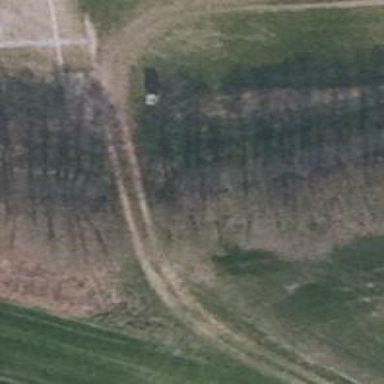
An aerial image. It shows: Culvert tunnel.